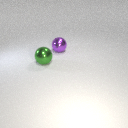
large green metal sphere in front of large purple metal sphere